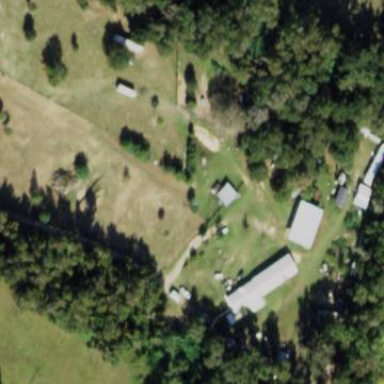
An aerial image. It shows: Farmyard area.